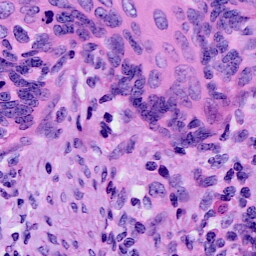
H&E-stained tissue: Cervix